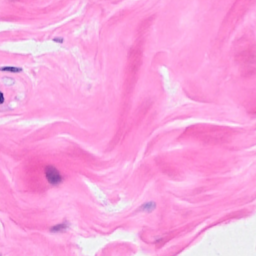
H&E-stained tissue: Breast